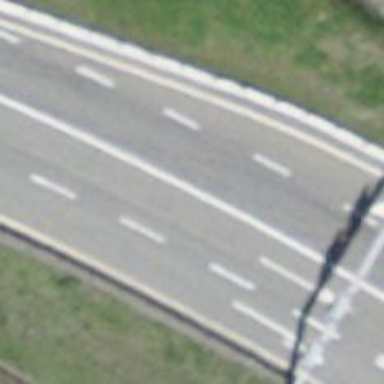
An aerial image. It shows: Primary road with asphalt surface.